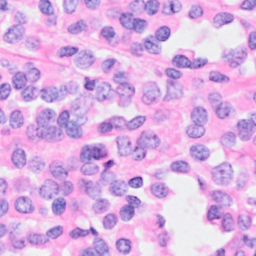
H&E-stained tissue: Breast